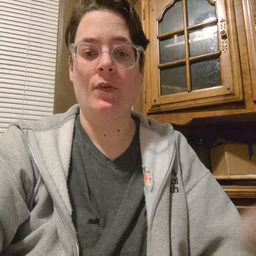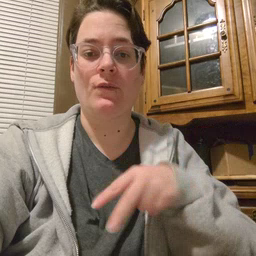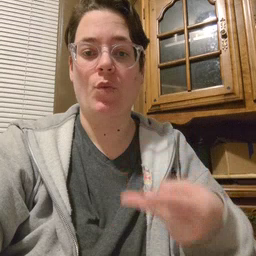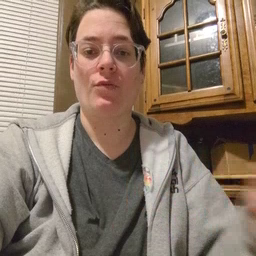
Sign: fall